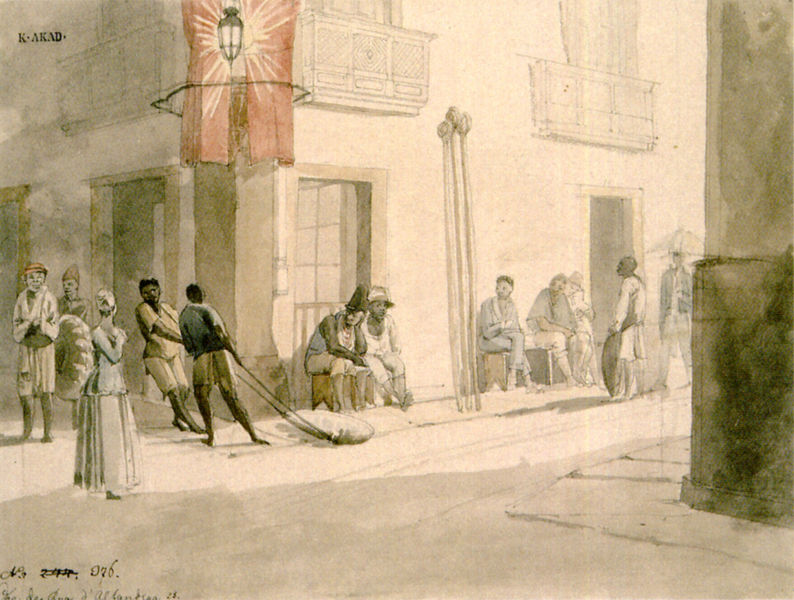
Titel: Reiseskizze aus Brasilien - Ecke der Rua da Alfândega
Künstler: Thomas Ender
Standort: Wien
Institution: Kupferstichkabinett der Akademie der Bildenden Künste
Schlagwörter: blau, gruppe, mann, schatten, weiß, aquarell, frauen, gelb, grün, menschen, ocker, sitzen, stadt, braun, fenster, frau, grau, hut, hüte, kleid, lampe, laterne, licht, männer, schwarz, strasse, szene, tür, zeichnung, gebäude, haus, rot, schirm, tuch, weg, beige, rock, zylinder, alt, wand, architektur, arm, kleidung, stehen, bild, schauen, signatur, häuser, sonne, boden, sitzend, stoff, personen, schleifen, arbeit, genre, sack, stock, balkon, farbig, schrift, ecke, gasse, süden, türen, beobachten, fahne, flagge, heiß, last, mittag, schleppen, afrika, mauer, grafik, graphik, ziehen, bank, arbeiter, figuren, beobachter, seile, leuchten, farbige, neger, schwarze, eingang, stangen, bürgersteig, orient, strahlen, kreuzung, gehweg, militär, schawrz, schimmel, gemäuer, stäbe, afrikaner, stange, sklaven, nummer, bezeichnung, europa, fußweg, matel, manner, straßenecke, sklaverei, schlöeppen, akad